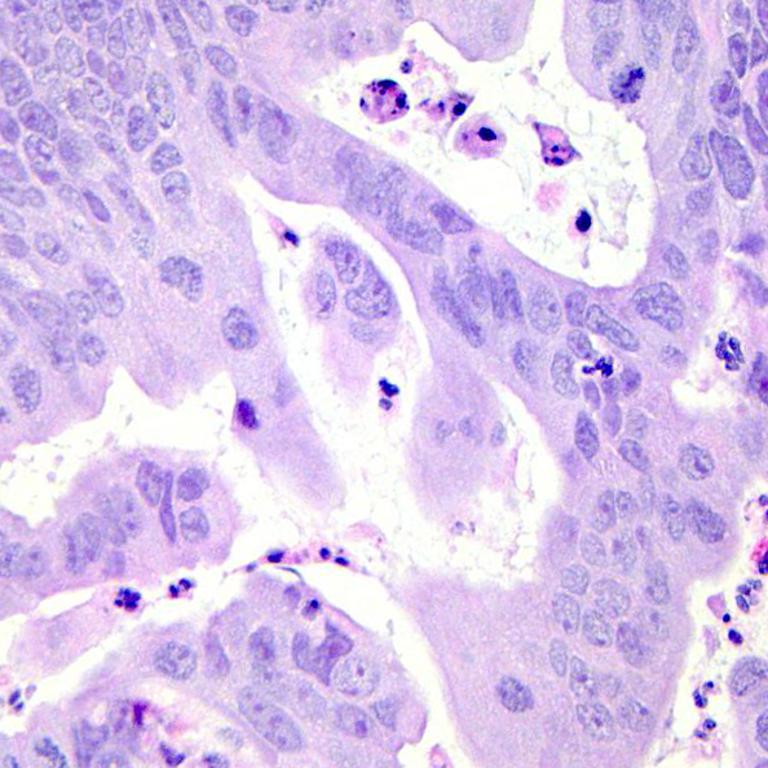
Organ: colon
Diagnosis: adenocarcinomas